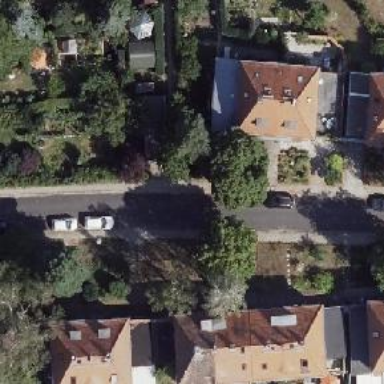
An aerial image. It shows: Residential road with asphalt surface and parallel on-street parking on the left lane.